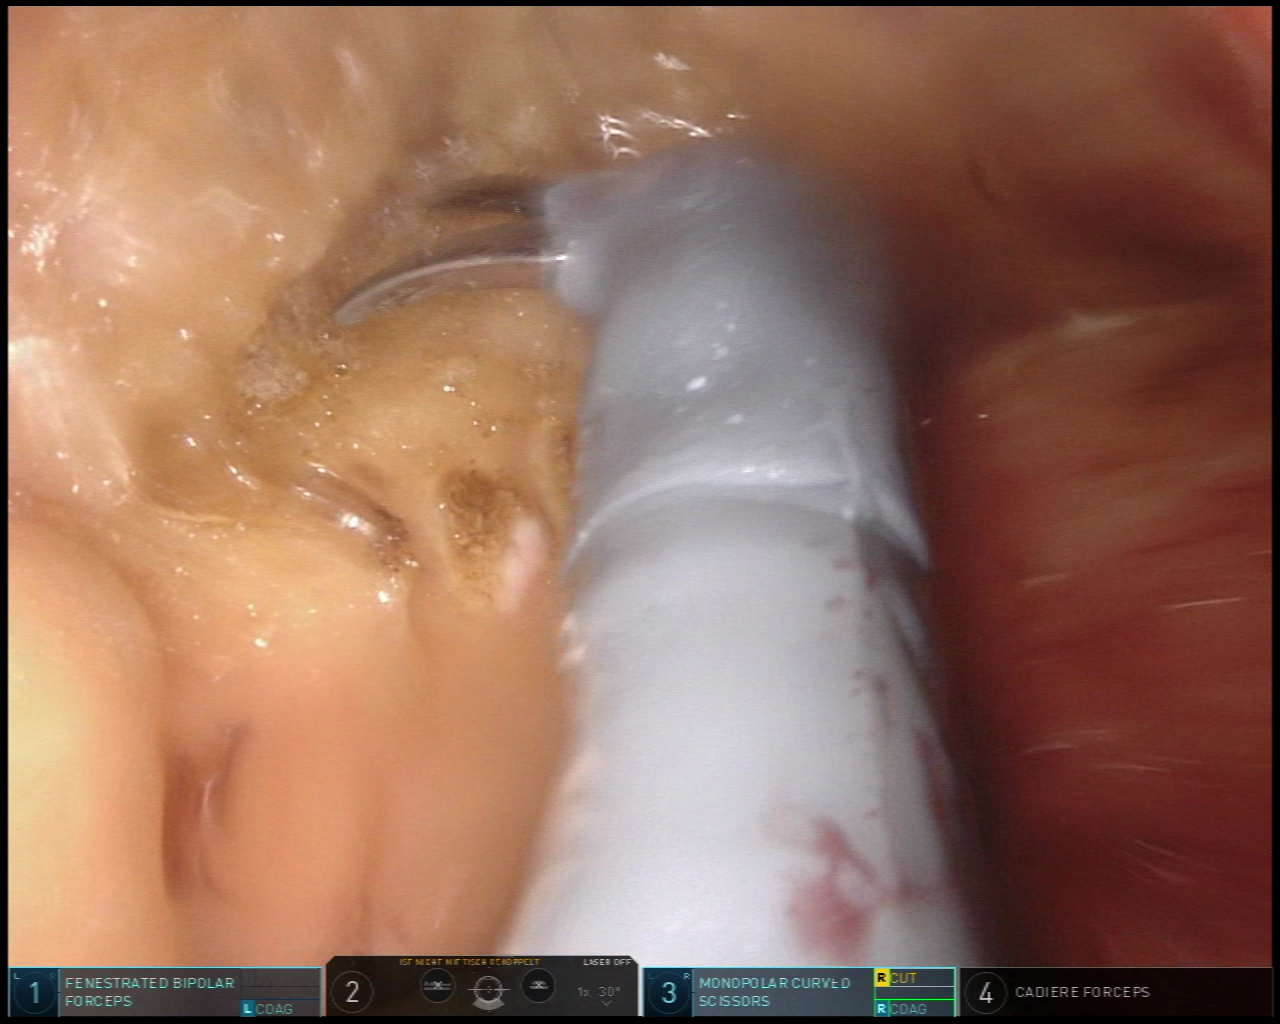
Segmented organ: pancreas
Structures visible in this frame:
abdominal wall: no
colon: no
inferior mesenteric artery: no
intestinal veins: no
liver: no
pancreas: yes
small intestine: no
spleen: no
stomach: no
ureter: no
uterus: no
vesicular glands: no